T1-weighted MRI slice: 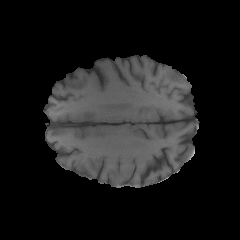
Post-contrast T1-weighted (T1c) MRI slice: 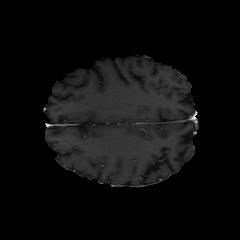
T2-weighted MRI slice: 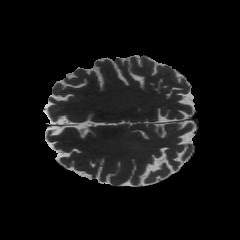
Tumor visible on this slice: no